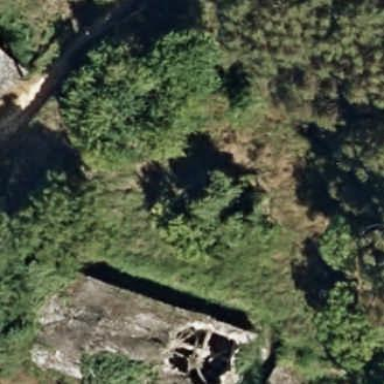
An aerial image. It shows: Ruins of building.